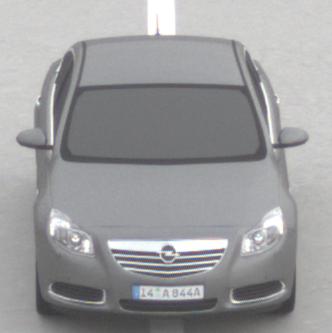
Make: Opel
Model: Insignia 1.6
Detailed model: Insignia (A) Notch Back
Model produced from: 2008/11
Model produced until: 2008/12
Doors: 4
Color: gray
Road condition: dry road
Daytime: morning or afternoon
Contrast: low contrast